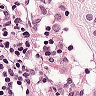
Metastatic tissue present: yes